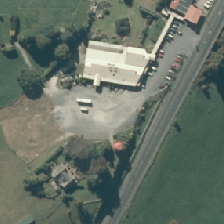
Land cover: urban_build_up